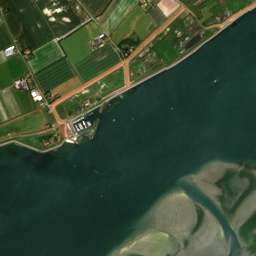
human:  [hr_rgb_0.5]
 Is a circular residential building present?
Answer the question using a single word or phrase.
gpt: no

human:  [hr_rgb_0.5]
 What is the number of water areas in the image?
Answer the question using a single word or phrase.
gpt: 27

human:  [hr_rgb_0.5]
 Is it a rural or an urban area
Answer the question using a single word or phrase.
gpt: rural

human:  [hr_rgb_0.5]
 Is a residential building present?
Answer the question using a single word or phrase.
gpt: yes

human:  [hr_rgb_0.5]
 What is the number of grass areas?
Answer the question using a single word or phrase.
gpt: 58

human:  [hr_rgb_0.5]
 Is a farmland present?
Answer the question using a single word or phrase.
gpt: yes

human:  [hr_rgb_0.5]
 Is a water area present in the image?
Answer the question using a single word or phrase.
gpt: yes

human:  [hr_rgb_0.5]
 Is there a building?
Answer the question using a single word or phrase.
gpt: yes

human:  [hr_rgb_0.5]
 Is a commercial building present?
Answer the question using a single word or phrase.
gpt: yes

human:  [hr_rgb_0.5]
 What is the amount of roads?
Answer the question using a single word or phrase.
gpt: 71

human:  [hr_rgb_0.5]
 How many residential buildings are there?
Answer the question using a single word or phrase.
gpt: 120

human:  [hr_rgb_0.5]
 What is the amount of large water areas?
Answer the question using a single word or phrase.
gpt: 6

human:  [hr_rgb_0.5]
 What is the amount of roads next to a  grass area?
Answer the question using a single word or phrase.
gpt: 71

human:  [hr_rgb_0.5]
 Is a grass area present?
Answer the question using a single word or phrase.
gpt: yes

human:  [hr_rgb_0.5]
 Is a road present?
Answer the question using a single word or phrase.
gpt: yes

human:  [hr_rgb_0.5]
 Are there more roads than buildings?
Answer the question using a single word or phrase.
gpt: no

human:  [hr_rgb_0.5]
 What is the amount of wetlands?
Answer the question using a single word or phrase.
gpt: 8

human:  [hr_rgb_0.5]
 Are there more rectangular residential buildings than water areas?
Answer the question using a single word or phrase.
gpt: yes

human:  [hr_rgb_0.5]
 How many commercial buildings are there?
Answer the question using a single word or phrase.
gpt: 4

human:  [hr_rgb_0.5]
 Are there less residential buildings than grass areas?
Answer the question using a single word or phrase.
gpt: no

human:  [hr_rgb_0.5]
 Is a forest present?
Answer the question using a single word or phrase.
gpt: yes

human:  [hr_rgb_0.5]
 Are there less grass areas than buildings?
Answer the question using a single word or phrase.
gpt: yes

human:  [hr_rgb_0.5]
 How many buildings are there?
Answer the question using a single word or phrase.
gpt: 127

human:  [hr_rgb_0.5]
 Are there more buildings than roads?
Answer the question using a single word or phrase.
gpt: yes

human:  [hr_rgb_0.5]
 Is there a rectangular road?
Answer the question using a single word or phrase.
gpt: no

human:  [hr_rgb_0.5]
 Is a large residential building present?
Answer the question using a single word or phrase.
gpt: no

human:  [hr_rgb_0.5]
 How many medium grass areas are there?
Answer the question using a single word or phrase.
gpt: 5

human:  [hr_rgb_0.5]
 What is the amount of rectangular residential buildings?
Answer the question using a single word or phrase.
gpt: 80

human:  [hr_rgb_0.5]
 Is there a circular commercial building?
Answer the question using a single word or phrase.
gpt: no

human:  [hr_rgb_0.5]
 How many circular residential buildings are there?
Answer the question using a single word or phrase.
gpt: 0

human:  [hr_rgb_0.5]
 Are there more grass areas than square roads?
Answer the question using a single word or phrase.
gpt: yes

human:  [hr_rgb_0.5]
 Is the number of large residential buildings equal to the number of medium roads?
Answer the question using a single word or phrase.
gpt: yes

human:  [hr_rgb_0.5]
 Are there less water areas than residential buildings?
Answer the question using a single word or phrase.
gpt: yes

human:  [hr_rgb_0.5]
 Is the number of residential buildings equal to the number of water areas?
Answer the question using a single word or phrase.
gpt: no

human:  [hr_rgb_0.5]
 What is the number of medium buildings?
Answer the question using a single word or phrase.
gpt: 5

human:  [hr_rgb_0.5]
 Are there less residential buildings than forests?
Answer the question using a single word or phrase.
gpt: no

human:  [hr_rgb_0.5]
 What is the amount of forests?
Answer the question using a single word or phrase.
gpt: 16

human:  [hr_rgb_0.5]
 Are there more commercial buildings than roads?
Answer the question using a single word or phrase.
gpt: no

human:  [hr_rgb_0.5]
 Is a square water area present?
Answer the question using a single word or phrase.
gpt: yes

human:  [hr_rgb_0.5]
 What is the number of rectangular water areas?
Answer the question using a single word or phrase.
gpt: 4

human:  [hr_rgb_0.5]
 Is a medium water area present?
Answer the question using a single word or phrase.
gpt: yes

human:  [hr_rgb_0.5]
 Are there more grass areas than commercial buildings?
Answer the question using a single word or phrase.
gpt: yes

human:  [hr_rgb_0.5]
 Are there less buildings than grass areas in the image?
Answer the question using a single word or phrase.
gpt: no

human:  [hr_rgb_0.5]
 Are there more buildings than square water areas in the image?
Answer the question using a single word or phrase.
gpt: yes

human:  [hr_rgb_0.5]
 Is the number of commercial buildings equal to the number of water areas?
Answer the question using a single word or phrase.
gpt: no

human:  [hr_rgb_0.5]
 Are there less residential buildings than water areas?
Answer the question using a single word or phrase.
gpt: no

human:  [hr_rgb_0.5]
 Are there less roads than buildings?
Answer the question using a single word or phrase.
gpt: yes

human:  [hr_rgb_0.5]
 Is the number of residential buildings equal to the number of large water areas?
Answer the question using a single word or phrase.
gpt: no

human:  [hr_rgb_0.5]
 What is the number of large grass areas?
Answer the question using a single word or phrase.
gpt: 46

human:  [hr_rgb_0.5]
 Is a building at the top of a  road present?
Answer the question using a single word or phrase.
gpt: yes

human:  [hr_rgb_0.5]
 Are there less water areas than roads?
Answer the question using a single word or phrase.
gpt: yes

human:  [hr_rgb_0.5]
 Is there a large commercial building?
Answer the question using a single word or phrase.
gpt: no

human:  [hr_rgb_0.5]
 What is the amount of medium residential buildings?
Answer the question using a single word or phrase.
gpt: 2

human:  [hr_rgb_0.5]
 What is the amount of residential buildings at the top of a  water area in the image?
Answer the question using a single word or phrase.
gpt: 120

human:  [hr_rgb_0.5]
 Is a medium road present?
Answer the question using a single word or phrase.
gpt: no

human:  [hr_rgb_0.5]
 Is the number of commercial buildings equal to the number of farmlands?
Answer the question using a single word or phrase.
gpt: no

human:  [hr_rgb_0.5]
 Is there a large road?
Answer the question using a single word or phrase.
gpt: no

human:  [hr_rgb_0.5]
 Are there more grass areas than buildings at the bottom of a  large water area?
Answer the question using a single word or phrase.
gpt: no

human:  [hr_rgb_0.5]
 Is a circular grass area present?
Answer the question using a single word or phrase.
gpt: no

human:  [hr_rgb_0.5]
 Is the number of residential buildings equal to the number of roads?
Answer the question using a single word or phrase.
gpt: no

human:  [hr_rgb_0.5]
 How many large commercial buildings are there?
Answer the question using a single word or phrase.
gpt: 0

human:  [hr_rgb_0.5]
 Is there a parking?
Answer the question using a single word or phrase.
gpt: yes

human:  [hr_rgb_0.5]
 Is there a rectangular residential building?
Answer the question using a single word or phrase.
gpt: yes

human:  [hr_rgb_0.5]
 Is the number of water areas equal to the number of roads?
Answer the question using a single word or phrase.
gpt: no